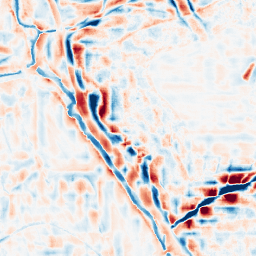
Category: wavelet
Decomposition family: wavelet_reverse_biorthogonal
Decomposition parameters: wavelet: rbio4.4
level: 4
Upsampling method: quadratic
Upsampling parameters: scale: 8
Upsampling scale: 8